Question: hey i am doing this first time. actually i have uploaded one image on my server now i want to make the copy of all that images on my another server by maintaining its quality. code is working and image is copied from another server but the image is messed up totaly
i have tried with
'''
ftp_nb_put()
ftp_nb_fput()
ftp_put()
ftp_fput
'''
i am getting the same response by each of this function. can you tell me any other alternate option for me. i want to transfer not only image a .txt file doc file ,.xls file is also possible.
Thanks in advance
code
'''
<?php
$conn_id = ftp_connect('ftp.domain.com');
$login_result = ftp_login($conn_id, 'username', 'pass');
$file = 'http://myserver.com/upload/g.jpg';
$remote_file = 'g.jpg';
if (ftp_put($conn_id, $remote_file, $file, FTP_ASCII)) {
echo "successfully uploaded $file
";
} else {
echo "There was a problem while uploading $file
";
}
ftp_close($conn_id);
?>
'''
the image is changed and it look like

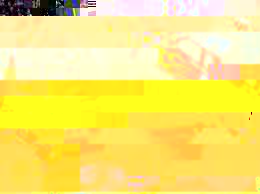
Answer: Assuming that your image is in jpg format, no ftp based command should have an effect on it one way or another. Presumably, your quality loss is occurring during your actual storage routine, either after you have retrieved the image file through ftp or when you first uploaded the file to the original server. Can we see some code?